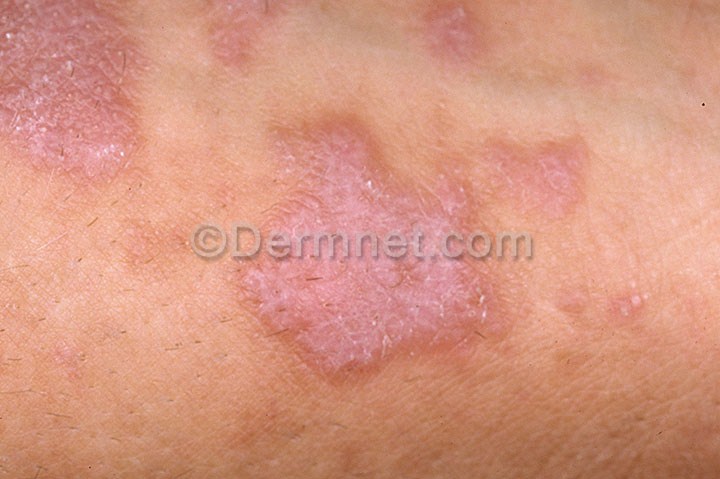
Disease: Nail Fungus and other Nail Disease